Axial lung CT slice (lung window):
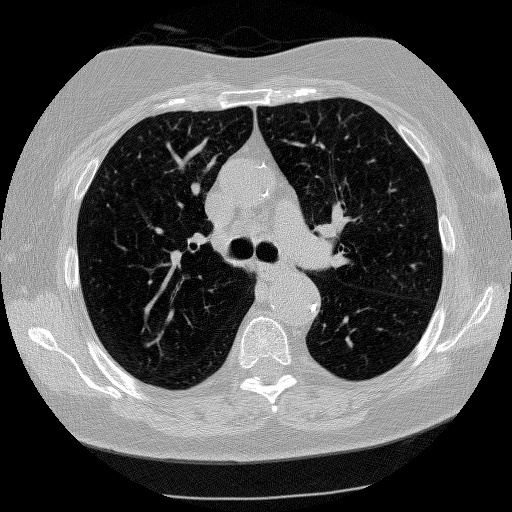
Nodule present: no